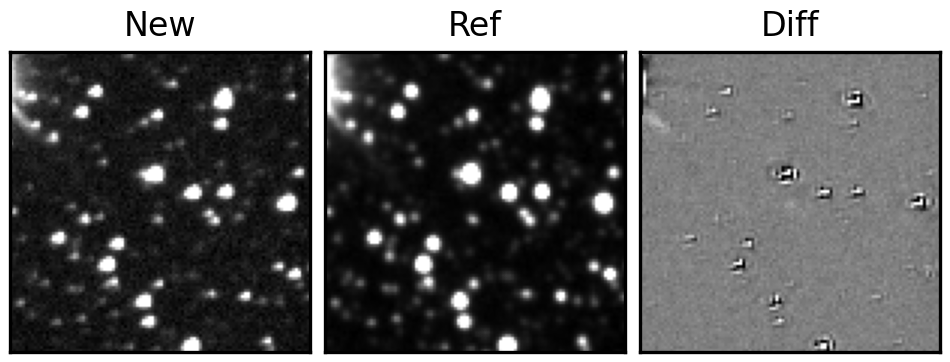
Label: real